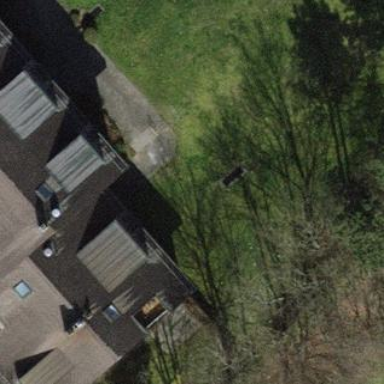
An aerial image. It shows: Gabled roofed house.